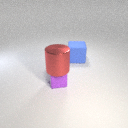
small purple rubber cube below large red metal cylinder